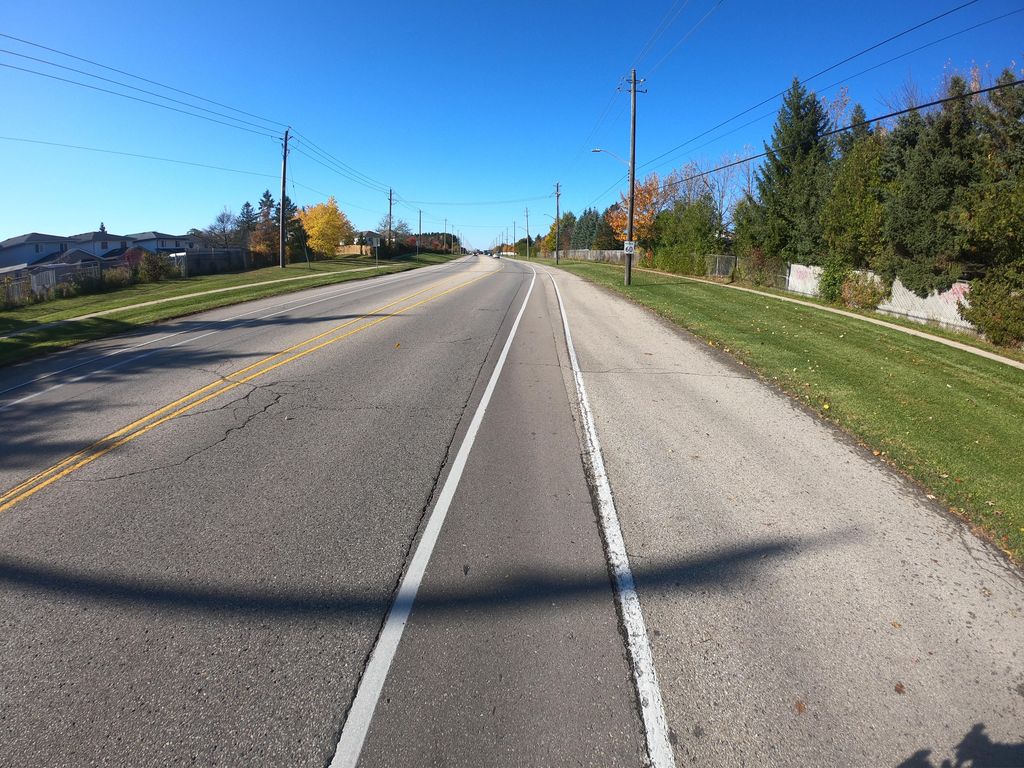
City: kitchener-waterloo